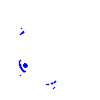
Particle: electron